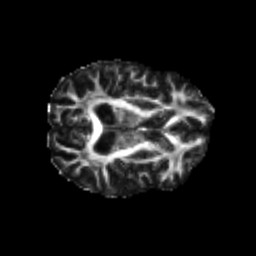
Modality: FA
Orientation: axial
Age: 25
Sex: female
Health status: healthy
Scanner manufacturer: philips
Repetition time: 7.389 s
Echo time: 0.08599 s